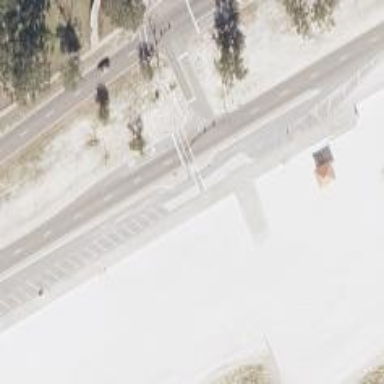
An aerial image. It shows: Zebra crossing on the road.